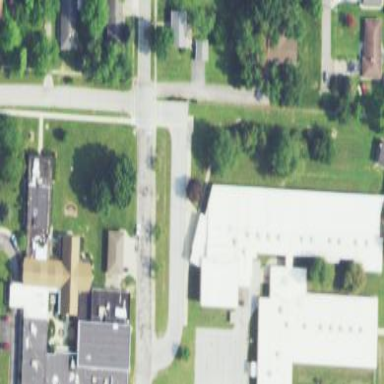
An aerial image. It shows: School building with flat black roof and tan walls.